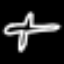
Label: airplane